Field crop: maize
Growth stage: 2
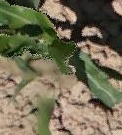
Species: maize